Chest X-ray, AP view. Patient: 30 years old, sex M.
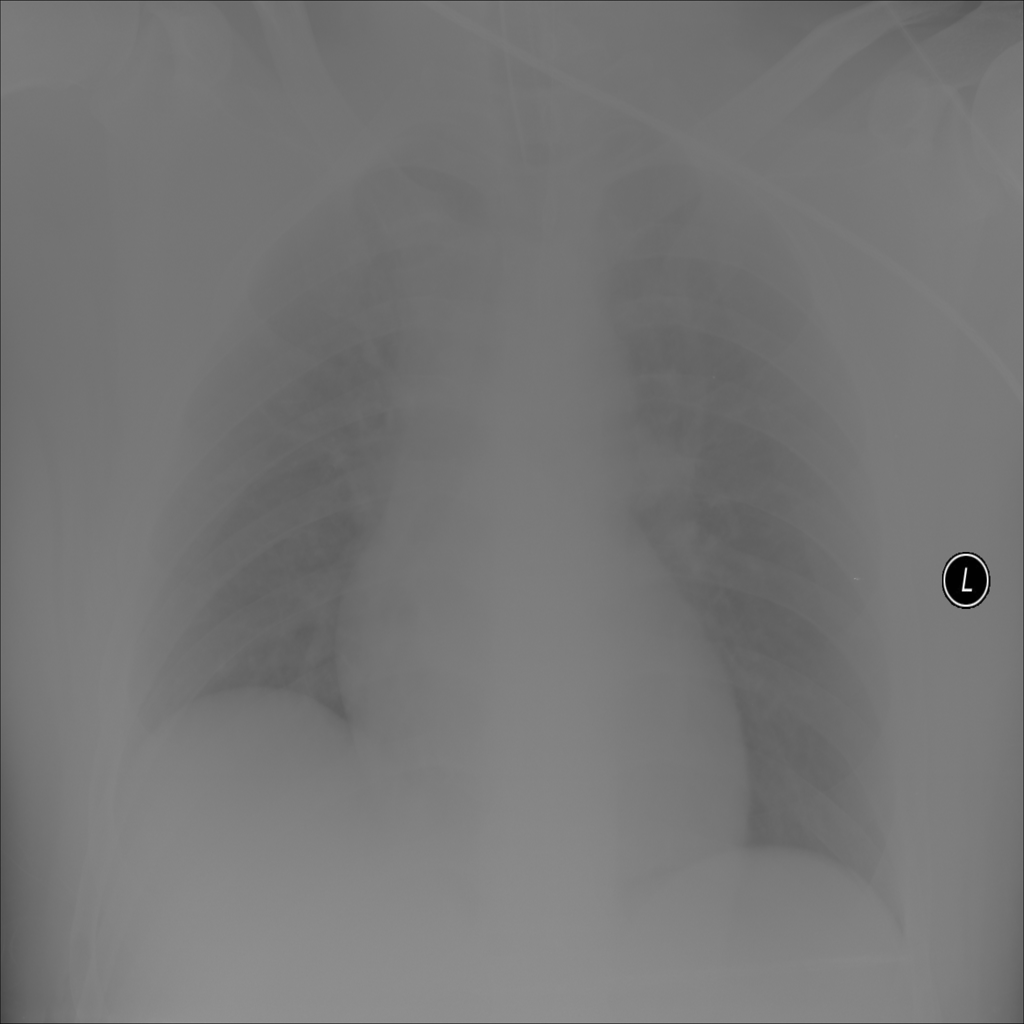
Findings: No Finding